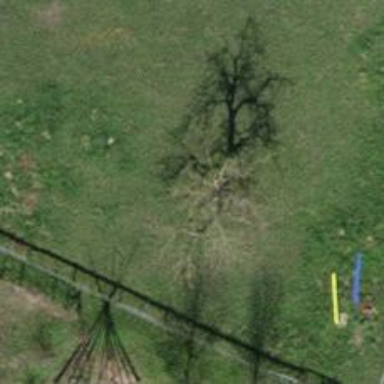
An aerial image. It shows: Single tag "natural: tree."